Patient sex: F
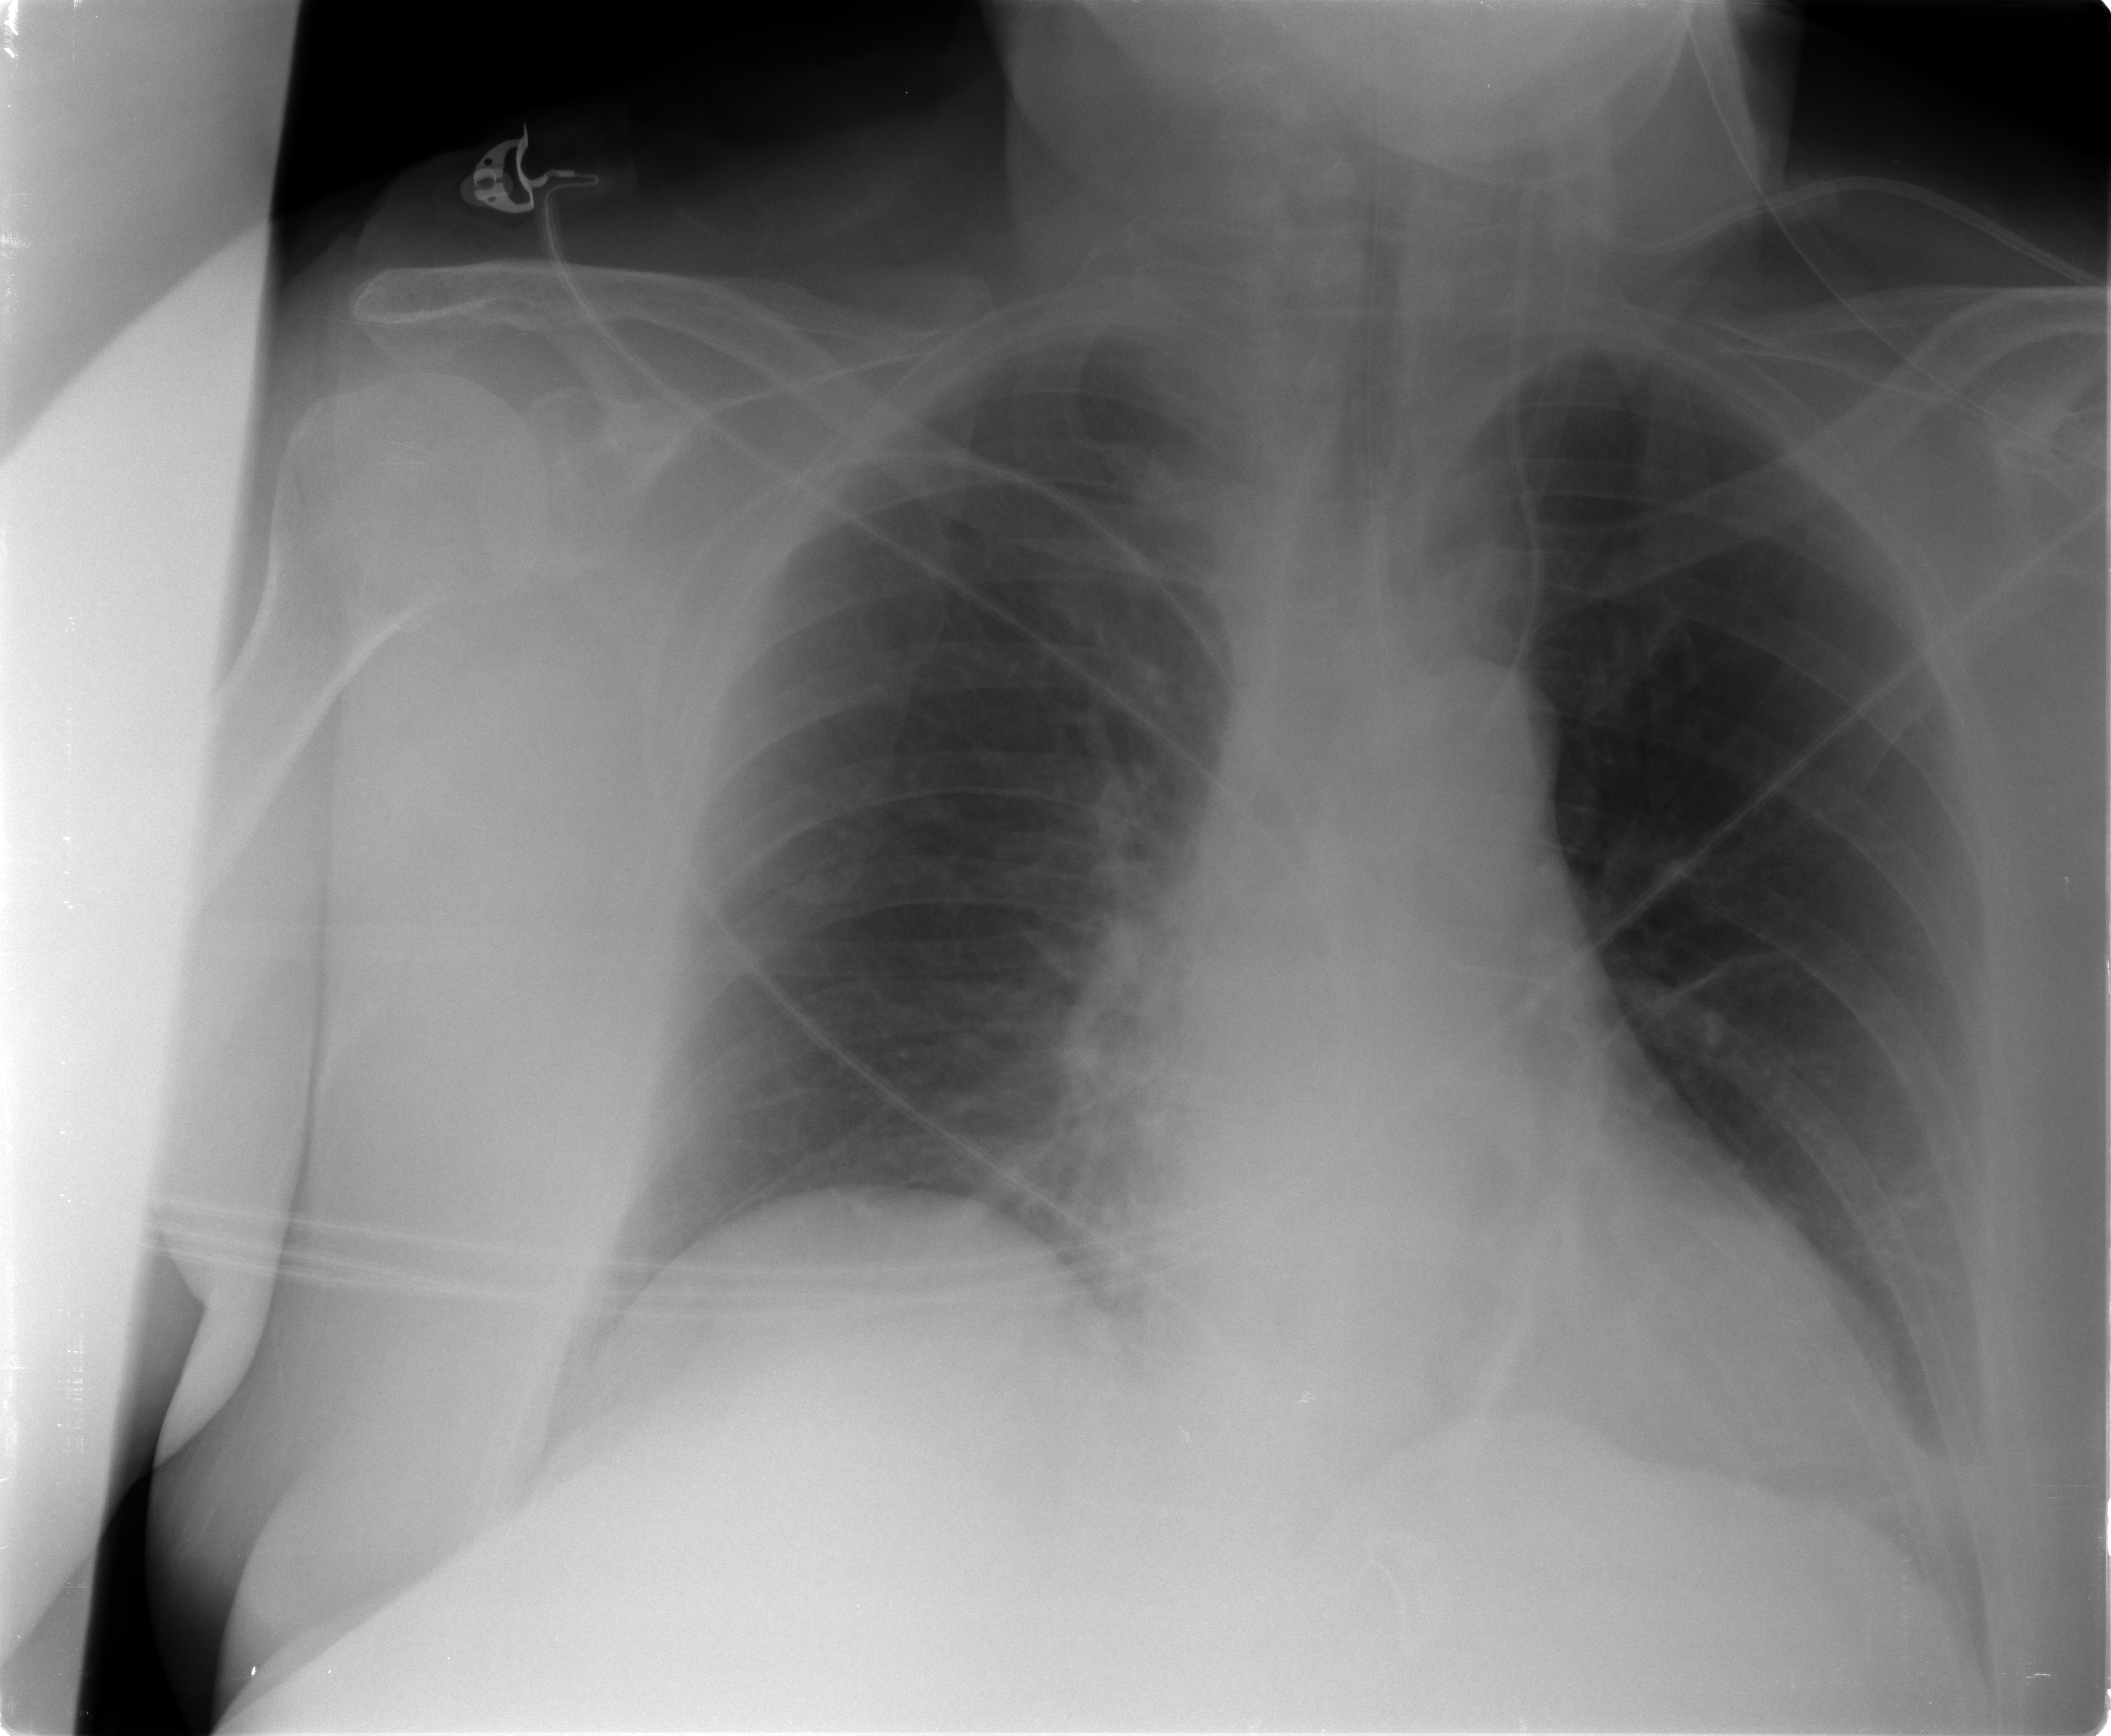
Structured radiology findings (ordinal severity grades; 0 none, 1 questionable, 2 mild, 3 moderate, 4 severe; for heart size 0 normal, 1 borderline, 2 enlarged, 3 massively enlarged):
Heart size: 0
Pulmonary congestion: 0
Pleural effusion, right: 0
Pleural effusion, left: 0
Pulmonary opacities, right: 0
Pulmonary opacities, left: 0
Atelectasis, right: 0
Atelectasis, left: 1